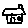
Label: house